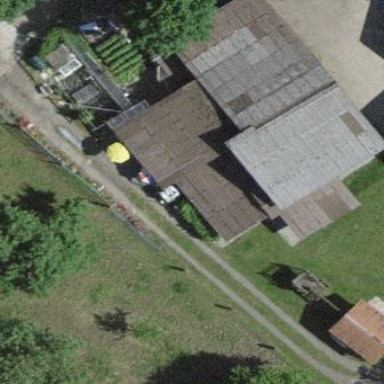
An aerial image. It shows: Garage.